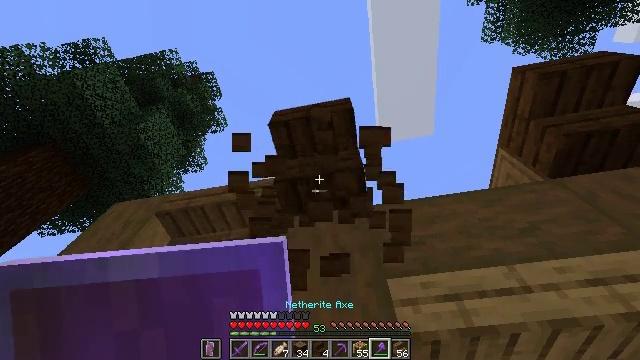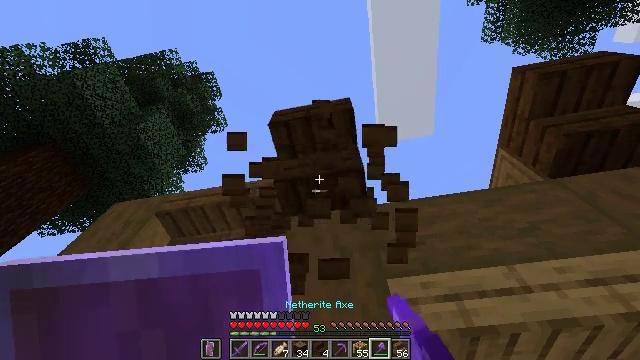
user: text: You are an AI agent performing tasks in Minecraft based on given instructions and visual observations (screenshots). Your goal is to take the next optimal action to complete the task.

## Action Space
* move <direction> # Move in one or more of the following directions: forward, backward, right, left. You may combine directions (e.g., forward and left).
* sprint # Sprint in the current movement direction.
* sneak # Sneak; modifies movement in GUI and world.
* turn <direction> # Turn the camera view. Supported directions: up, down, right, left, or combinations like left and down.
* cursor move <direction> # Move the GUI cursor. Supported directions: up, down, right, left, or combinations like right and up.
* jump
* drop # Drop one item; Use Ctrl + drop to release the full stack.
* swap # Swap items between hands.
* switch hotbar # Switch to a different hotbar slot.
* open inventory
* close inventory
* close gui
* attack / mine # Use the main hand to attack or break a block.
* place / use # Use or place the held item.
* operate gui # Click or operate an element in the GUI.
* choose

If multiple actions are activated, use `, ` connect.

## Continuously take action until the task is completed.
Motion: motion action
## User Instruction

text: Break the dark oak stairs to collect them.
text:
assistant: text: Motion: no_op
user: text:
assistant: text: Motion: no_op